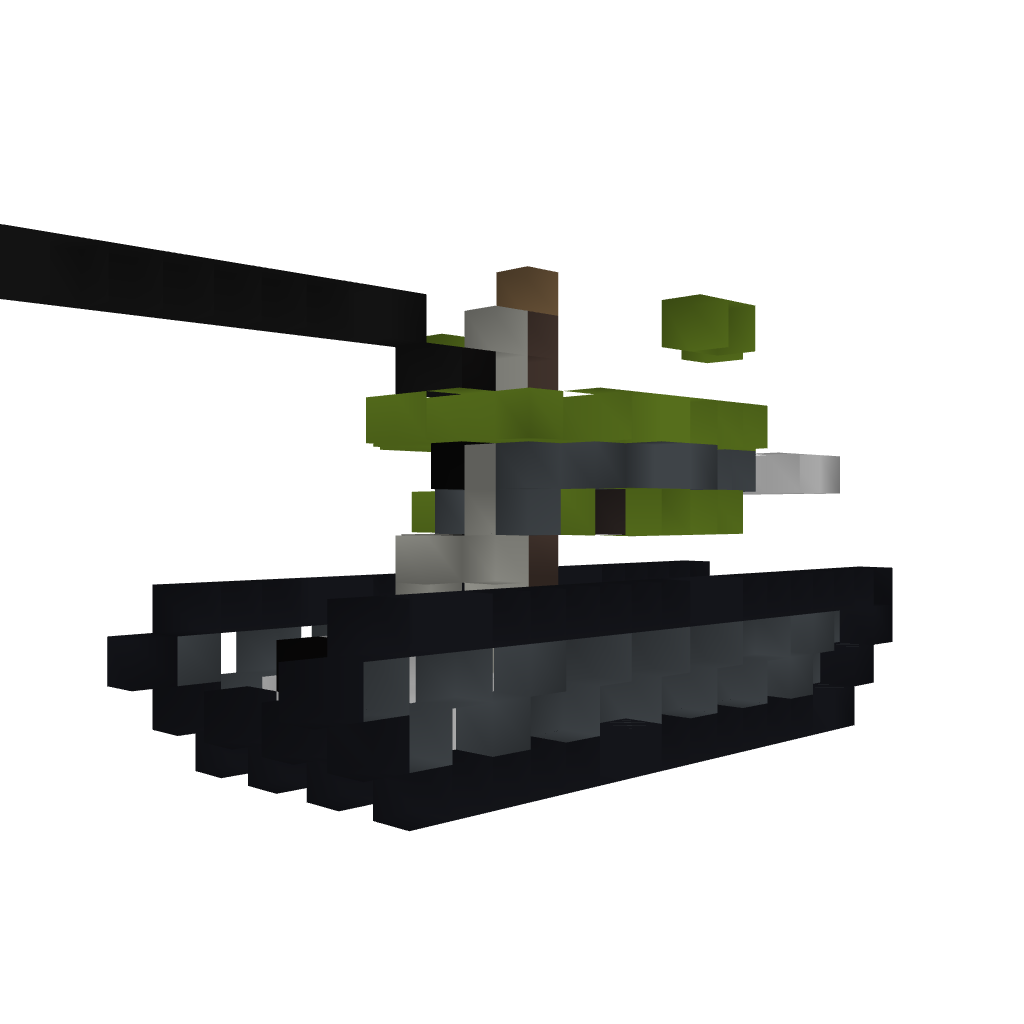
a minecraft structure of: ağır tank